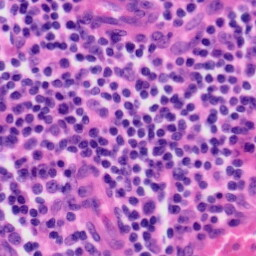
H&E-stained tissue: Tonsil